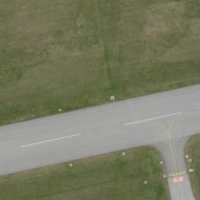
EUNIS habitat code: 57
Species observed at this site:
Ardea alba